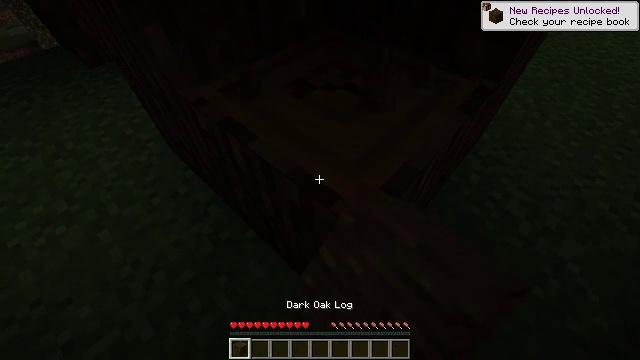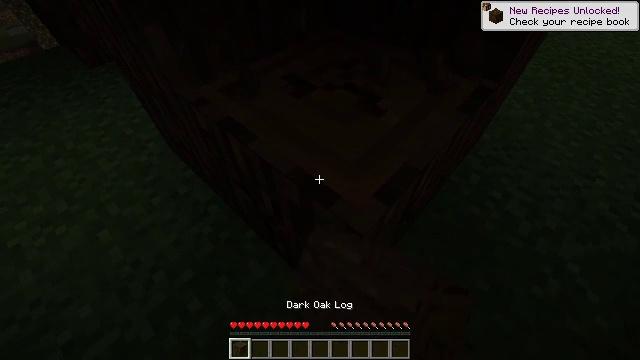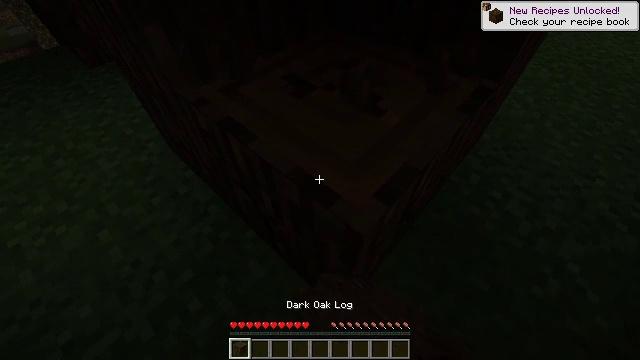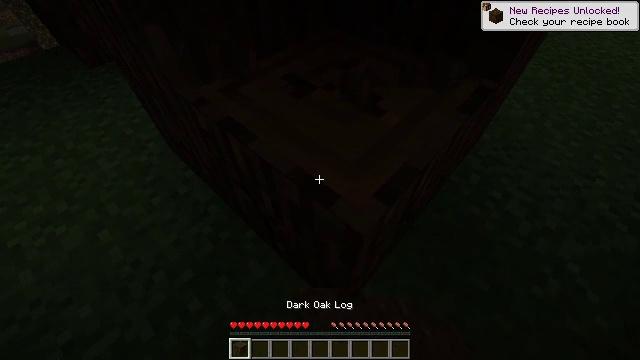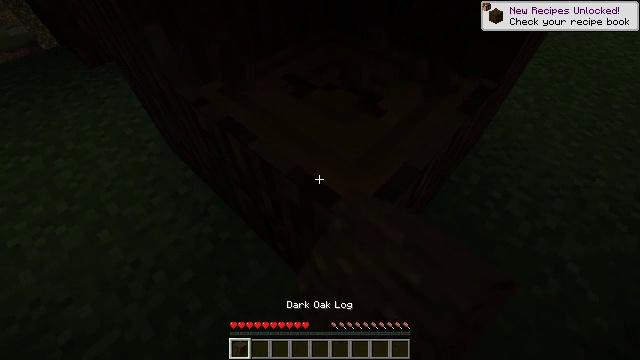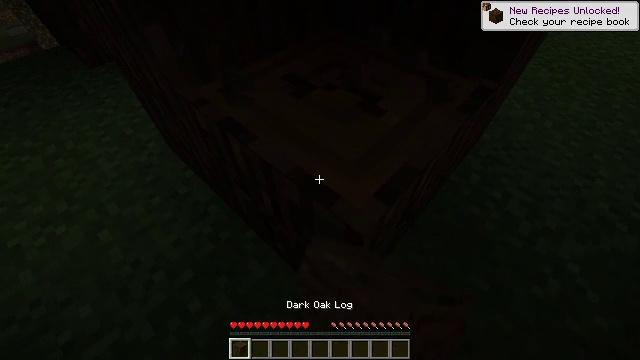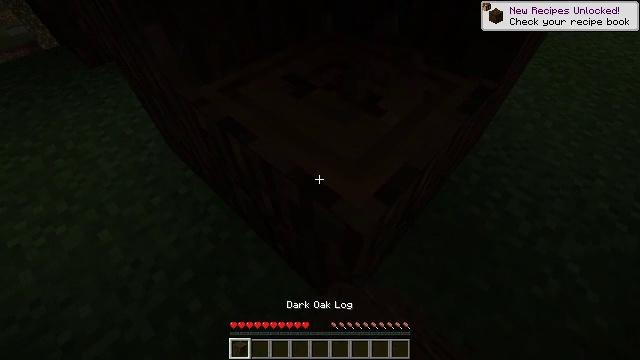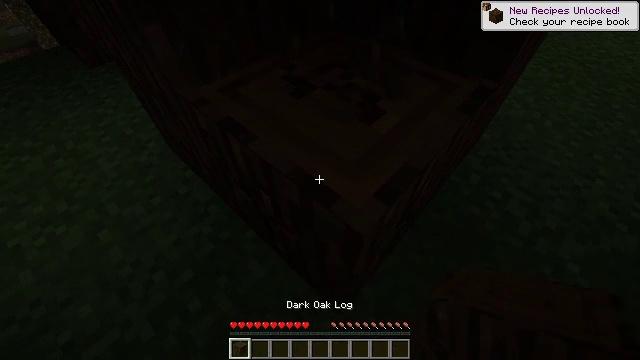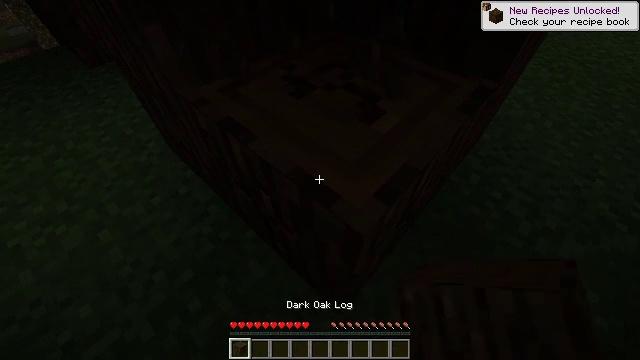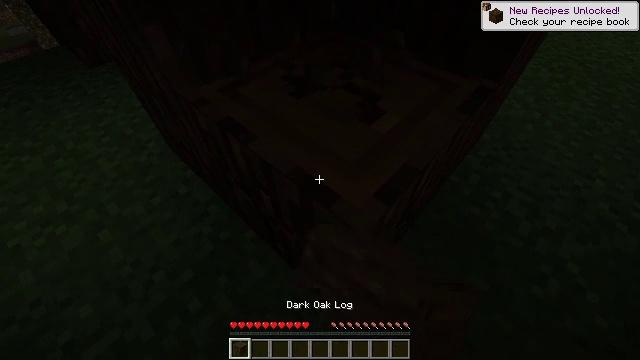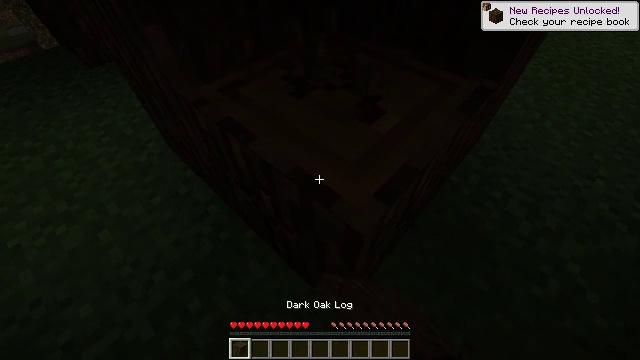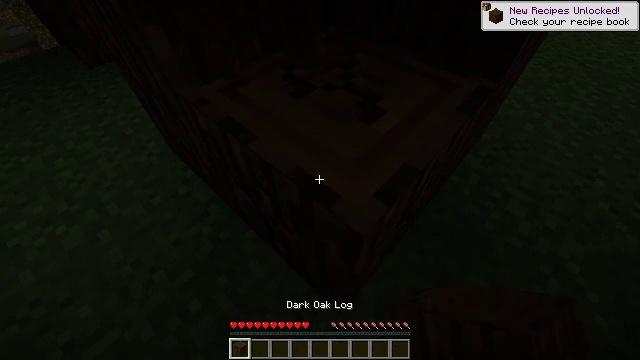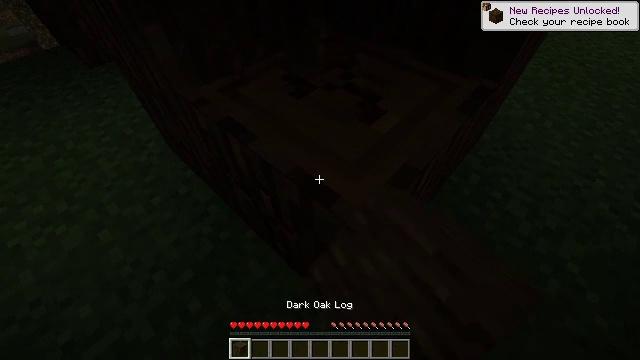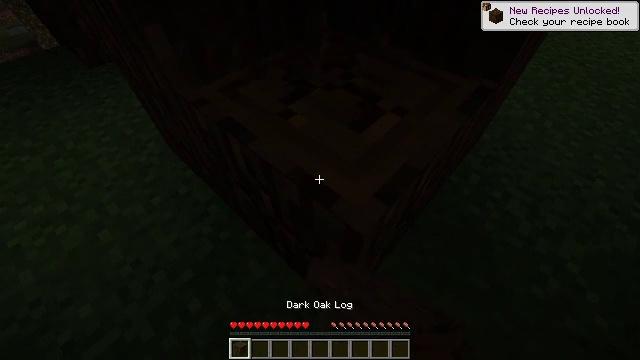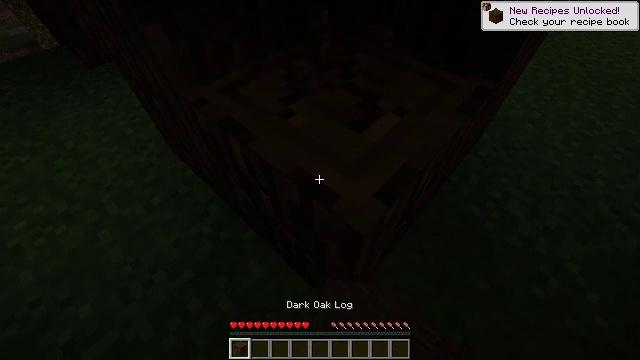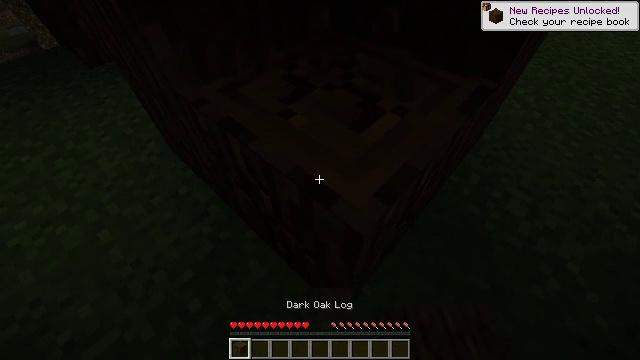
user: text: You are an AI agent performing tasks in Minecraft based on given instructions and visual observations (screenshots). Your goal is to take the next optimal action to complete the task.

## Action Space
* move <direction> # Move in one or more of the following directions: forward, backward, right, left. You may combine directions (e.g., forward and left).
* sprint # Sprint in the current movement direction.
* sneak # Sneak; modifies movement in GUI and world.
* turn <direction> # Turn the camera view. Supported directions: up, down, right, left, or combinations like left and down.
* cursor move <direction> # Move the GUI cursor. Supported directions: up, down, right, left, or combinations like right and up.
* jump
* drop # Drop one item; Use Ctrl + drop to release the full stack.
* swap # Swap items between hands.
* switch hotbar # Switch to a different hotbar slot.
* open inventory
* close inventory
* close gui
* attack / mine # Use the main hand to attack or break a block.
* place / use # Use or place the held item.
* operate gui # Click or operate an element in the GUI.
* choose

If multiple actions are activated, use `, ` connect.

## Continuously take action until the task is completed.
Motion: motion action
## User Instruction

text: Collect dark oak log for building.
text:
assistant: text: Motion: attack / mine
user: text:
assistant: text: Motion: attack / mine
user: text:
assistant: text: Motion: attack / mine
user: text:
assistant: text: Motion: attack / mine
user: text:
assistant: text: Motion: attack / mine
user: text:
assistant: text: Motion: attack / mine
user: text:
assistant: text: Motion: attack / mine
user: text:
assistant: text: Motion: attack / mine
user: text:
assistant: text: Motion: attack / mine
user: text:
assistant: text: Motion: attack / mine
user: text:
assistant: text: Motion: attack / mine
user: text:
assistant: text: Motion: attack / mine
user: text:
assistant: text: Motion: attack / mine
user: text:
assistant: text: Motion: attack / mine
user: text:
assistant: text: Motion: attack / mine
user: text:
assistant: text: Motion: attack / mine
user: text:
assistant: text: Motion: attack / mine
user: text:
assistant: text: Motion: attack / mine
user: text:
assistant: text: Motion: attack / mine
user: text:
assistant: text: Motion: attack / mine
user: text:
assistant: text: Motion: attack / mine
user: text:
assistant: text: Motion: attack / mine
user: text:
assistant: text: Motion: attack / mine
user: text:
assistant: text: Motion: attack / mine
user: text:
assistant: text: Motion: attack / mine
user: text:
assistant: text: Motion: attack / mine
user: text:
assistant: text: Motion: attack / mine
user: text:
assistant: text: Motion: attack / mine
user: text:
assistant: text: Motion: attack / mine
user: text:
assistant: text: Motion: attack / mine